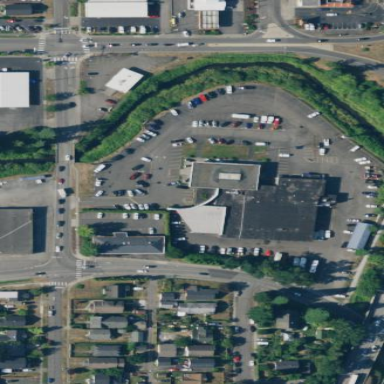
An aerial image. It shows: Commercial area.